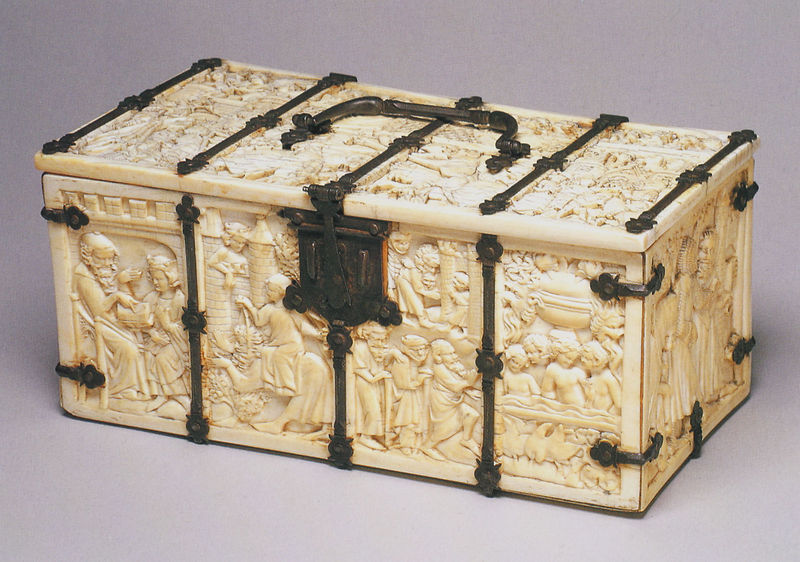
Titel: Schmuckkästchen mit Szenen aus Rittergeschichten
Standort: Herstellungsort: Frankreich (EU - F)
Institution: Baltimore, Walters Art Museum
Schlagwörter: mann, nackt, schatten, wasser, weiß, frauen, menschen, ocker, see, frau, hell, männer, schwarz, szene, schloss, beige, bibel, kind, alltag, kinder, turm, engel, henkel, relief, bein, mauer, figuren, verzierung, metall, nackte, zinnen, foto, griff, bad, eisen, truhe, buch, burg, kiste, schnitzerei, sarg, antik, beschlag, schatulle, gegenstand, szenen, kästchen, beschläge, römisch, elfenbein, kassette, box, büchse, abraham, schatuelle, e, beschl¨ge, rrelief, armiert, schlachtel